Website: macys
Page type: delivery-shipping
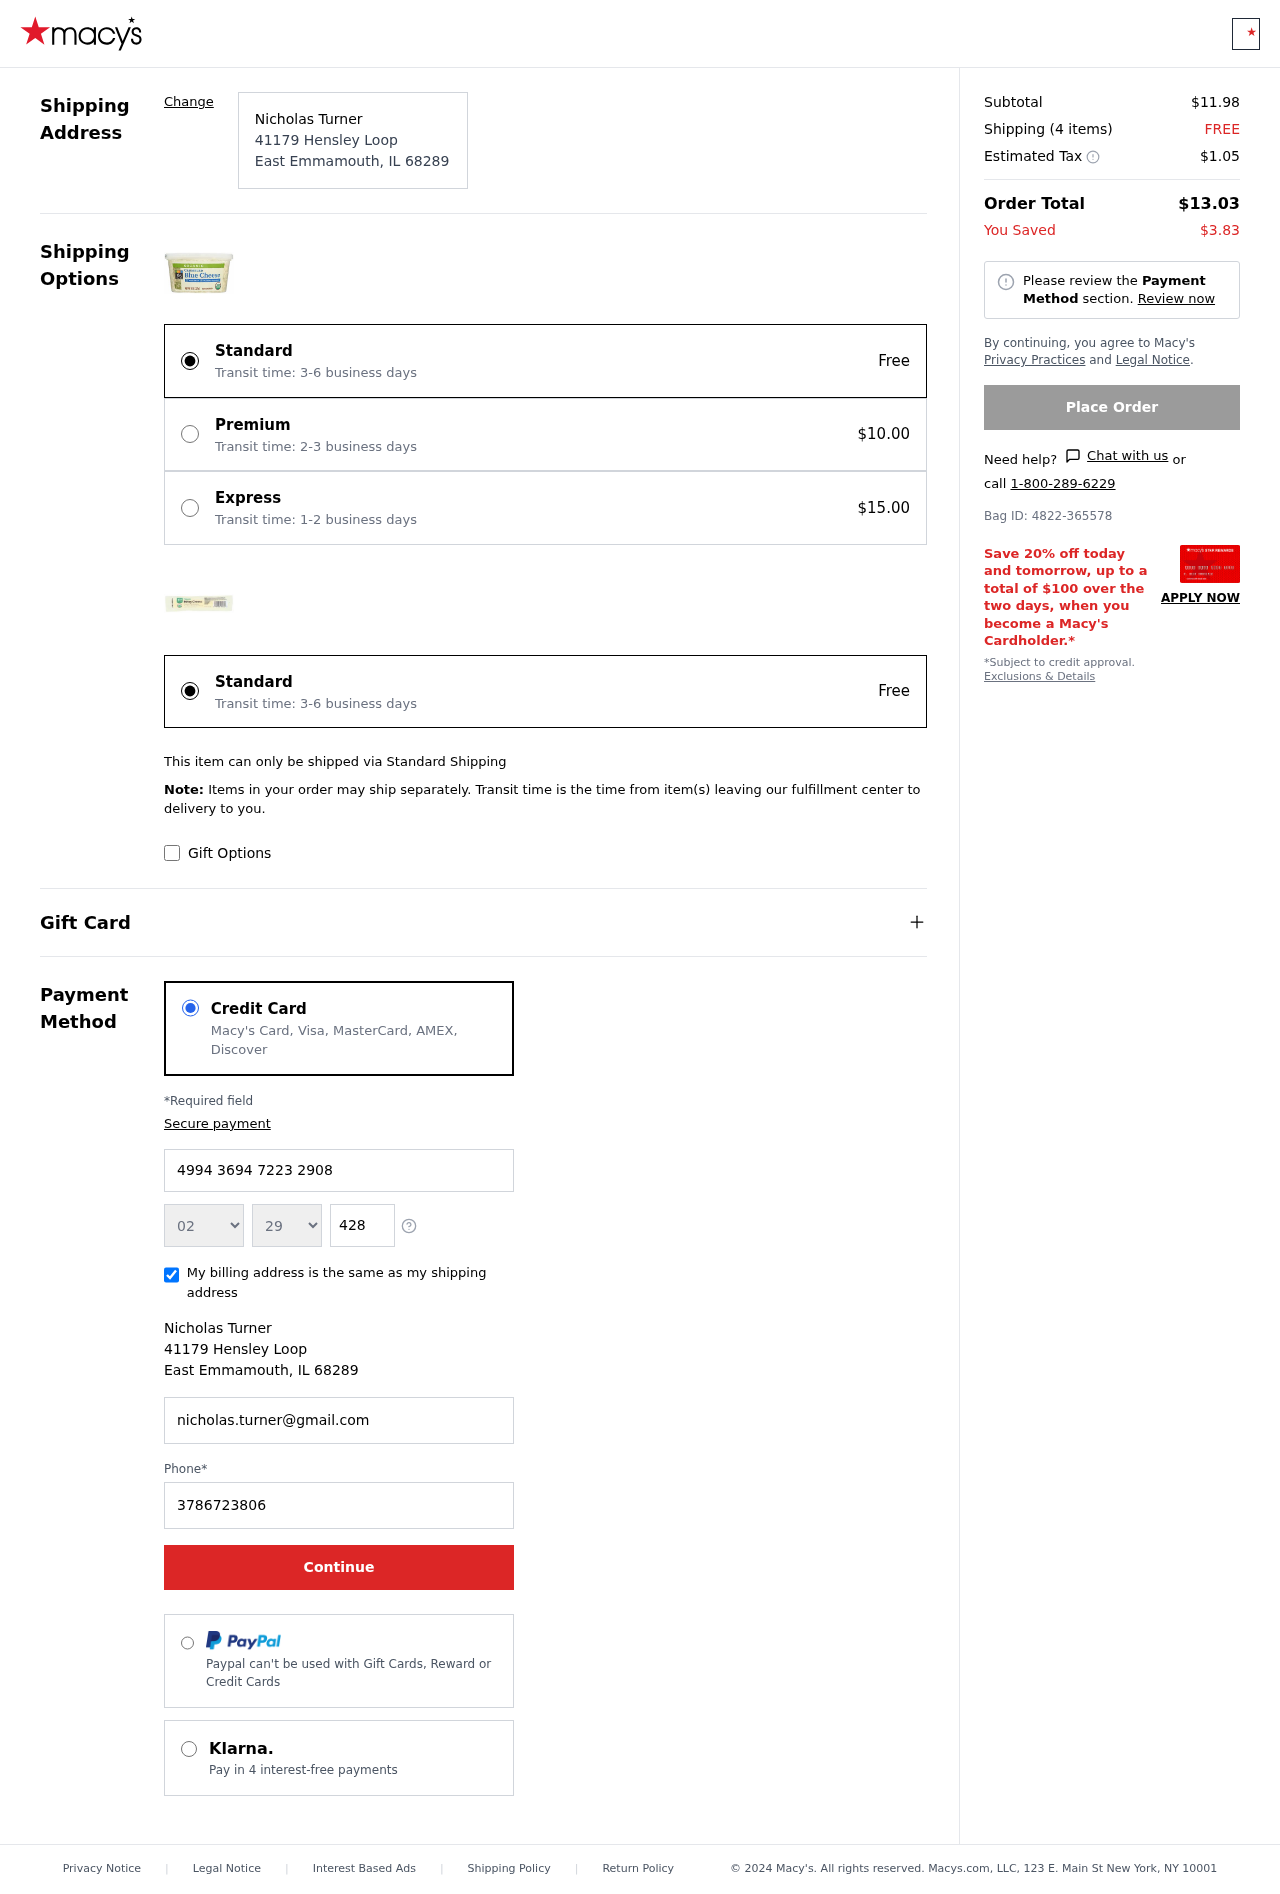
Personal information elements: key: PII_CARD_EXPIRY_MONTH
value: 02
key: PII_CARD_EXPIRY_YEAR
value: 29
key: PII_CITY
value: East Emmamouth
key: PII_CITY_STATE_ZIP
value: East Emmamouth, IL 68289
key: PII_FULLNAME
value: Nicholas Turner
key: PII_POSTCODE
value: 68289
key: PII_STATE_ABBR
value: IL
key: PII_STREET
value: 41179 Hensley Loop
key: PII_CARD_NUMBER
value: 4994 3694 7223 2908
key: PII_CARD_CVV
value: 428
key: PII_EMAIL
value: nicholas.turner@gmail.com
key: PII_PHONE
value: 3786723806
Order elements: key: ORDER_SUBTOTAL
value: $11.98
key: ORDER_NUM_ITEMS
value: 4
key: ORDER_SHIPPING_COST
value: FREE
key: ORDER_TAX
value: $1.05
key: ORDER_TOTAL
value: $13.03
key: ORDER_SAVINGS
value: $3.83
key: ORDER_BAG_ID
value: Bag ID: 4822-365578